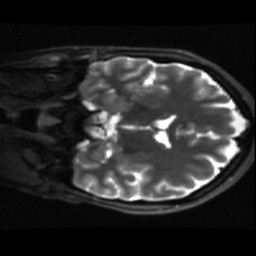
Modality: T2w
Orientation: coronal
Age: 26
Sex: female
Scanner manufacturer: ge
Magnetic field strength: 3 T
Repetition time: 8.947 s
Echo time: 0.09798 s